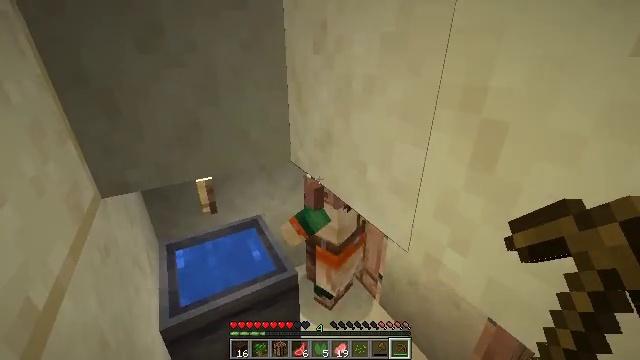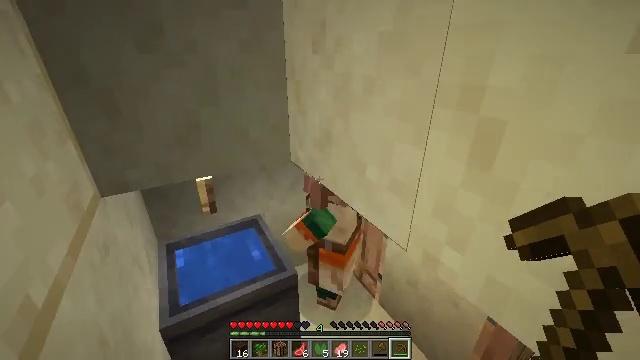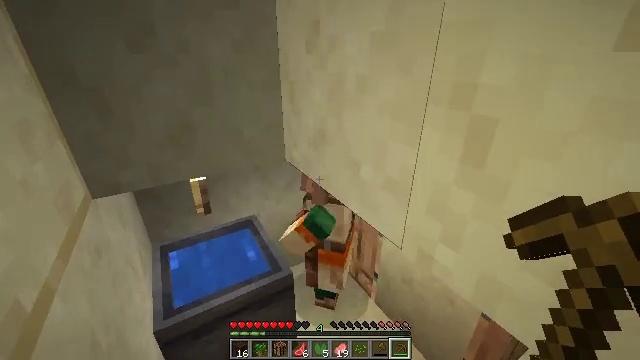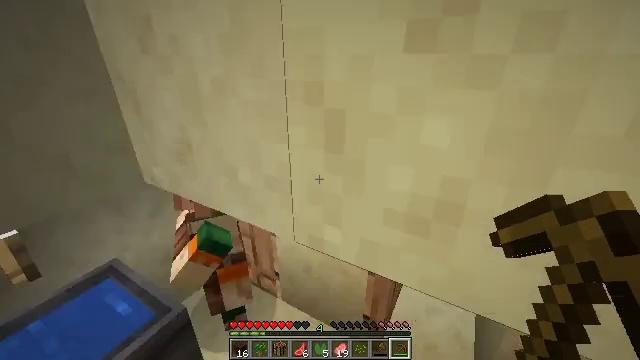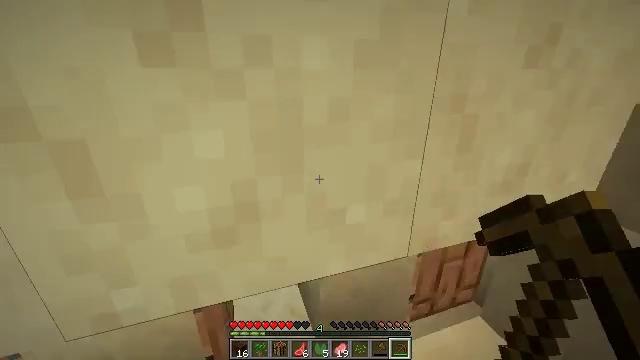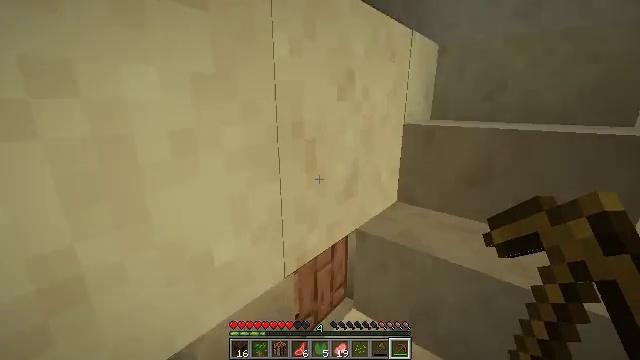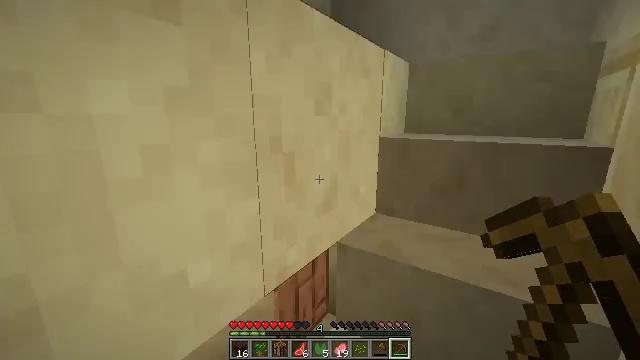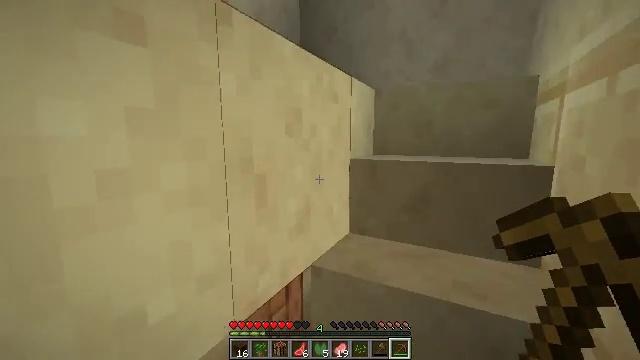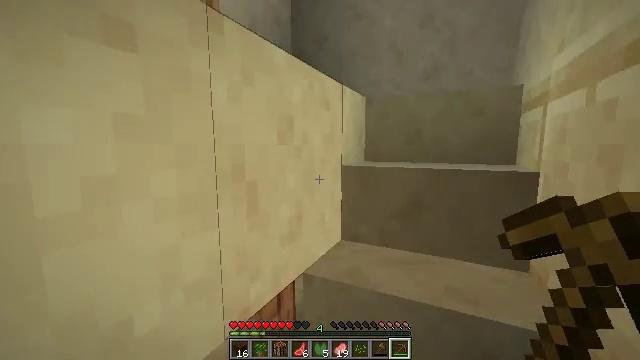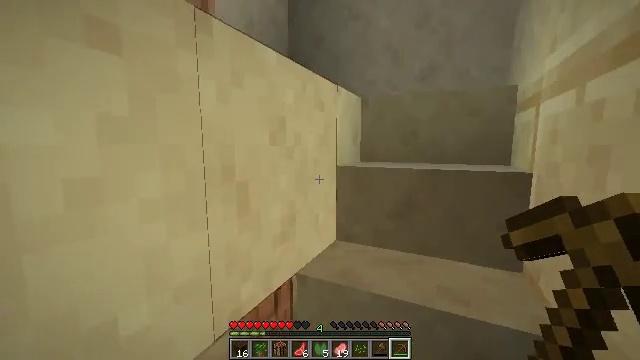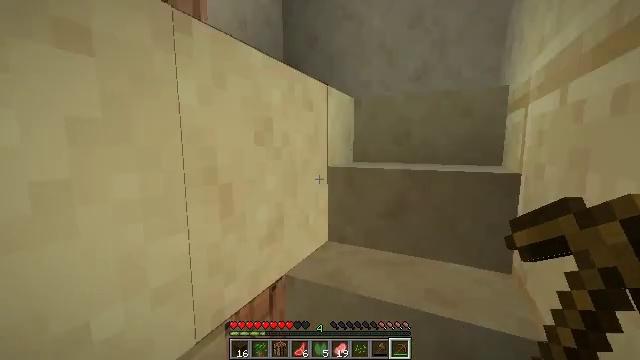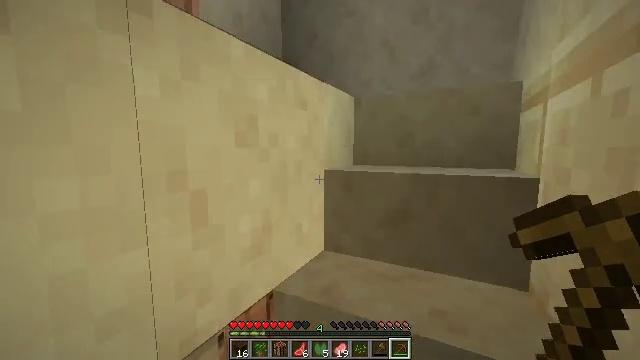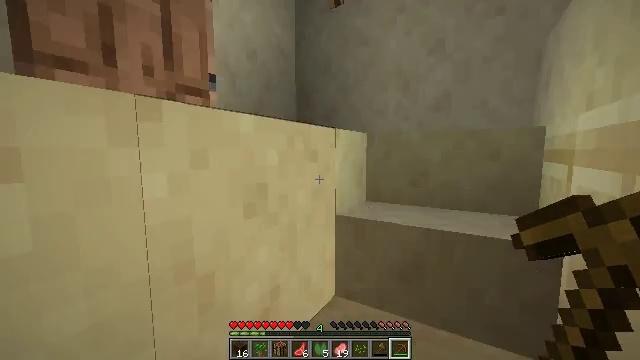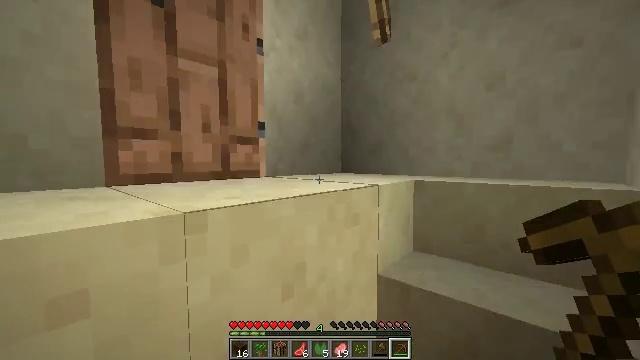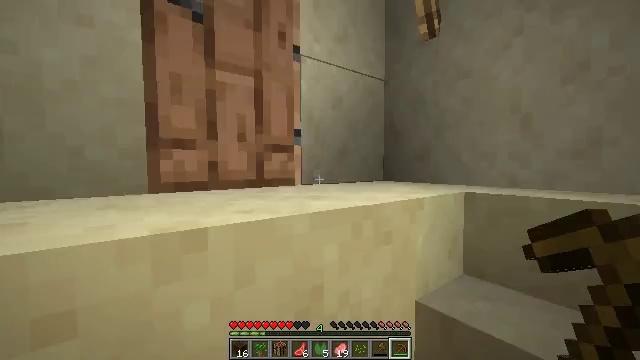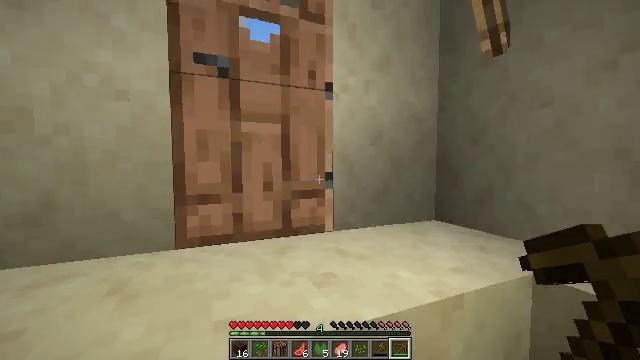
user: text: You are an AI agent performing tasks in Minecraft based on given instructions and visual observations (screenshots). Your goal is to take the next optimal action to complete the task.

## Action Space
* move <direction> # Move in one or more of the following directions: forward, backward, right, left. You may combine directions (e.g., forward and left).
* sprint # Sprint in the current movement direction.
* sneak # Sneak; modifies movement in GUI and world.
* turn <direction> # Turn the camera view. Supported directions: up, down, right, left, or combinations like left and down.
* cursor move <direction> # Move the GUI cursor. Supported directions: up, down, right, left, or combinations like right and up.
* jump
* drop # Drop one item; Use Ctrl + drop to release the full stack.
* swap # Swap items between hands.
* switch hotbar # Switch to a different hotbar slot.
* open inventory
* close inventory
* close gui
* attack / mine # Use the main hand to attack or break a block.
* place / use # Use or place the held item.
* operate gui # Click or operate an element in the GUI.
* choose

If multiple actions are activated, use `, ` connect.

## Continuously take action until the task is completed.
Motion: motion action
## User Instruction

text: Collect the potted cactus for your inventory.
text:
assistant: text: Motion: no_op
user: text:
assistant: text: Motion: turn right
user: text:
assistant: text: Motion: turn right
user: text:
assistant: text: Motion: turn right and up
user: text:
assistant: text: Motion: turn right and up
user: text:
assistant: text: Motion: turn right and up
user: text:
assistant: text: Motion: turn right and up
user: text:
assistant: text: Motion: turn right and up
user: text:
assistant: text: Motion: move right
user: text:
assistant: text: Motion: move right
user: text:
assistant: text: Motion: move right, turn left
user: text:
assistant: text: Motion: move right, turn left
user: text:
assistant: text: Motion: move forward and move right, turn left and up
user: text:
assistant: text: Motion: move forward and move right, turn left and up
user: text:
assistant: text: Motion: move forward and move right, turn left
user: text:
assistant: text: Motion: move forward and move right, turn left
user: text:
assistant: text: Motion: move forward and move right, turn left
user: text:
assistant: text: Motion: move right, turn left
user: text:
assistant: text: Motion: move right, turn left
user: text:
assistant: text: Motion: move right, turn left and down
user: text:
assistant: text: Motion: move back and move right, turn left and down
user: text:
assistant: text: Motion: move back and move right, turn left and down
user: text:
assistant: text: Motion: move back and move right, turn left and down
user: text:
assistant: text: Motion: move back
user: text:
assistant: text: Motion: no_op
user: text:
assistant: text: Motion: turn right
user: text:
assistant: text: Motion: turn right
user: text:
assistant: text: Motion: turn right
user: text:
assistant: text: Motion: turn right
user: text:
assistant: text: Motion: turn right